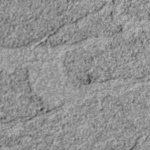
Label: no_change